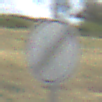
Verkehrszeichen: EndeSaemtlicherBegrenzungen
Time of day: Midday
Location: Outdoor (Nature)
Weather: PartlyCloudy
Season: NotSpecified
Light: Natural